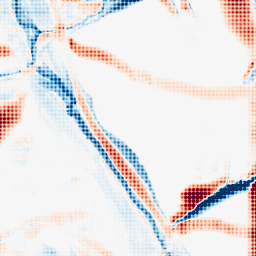
Category: morphological
Decomposition family: morphological_rect
Decomposition parameters: operation: average
width: 50
height: 20
Upsampling method: sinc_blackman
Upsampling parameters: scale: 4
kernel_size: 4
Upsampling scale: 4